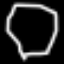
Label: octagon